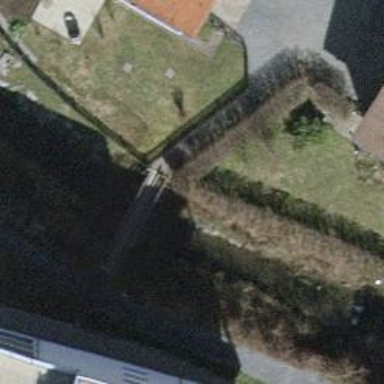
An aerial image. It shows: Footway on bridge.